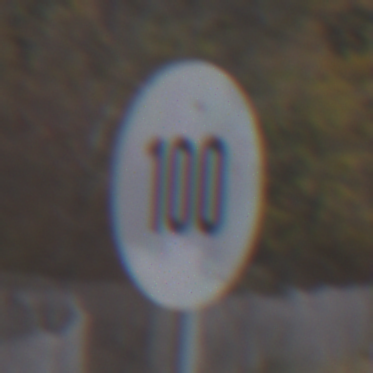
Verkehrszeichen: Geschwindigkeit100
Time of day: MorningAfternoon
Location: Outdoor (Nature)
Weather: Overcast
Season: NotSpecified
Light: Natural